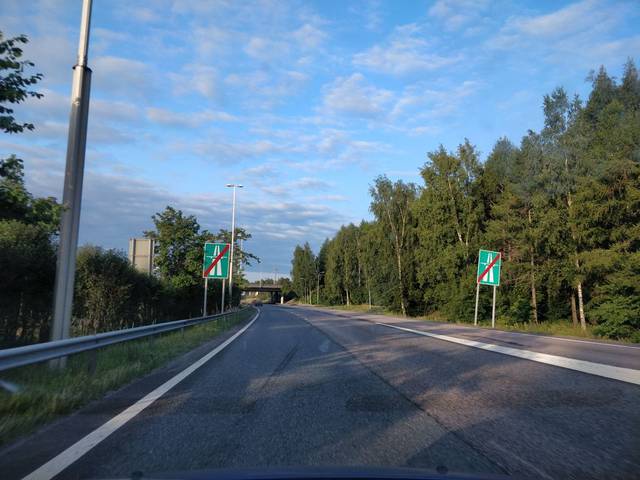
Region: Finland
Coordinates: 60.218, 24.976